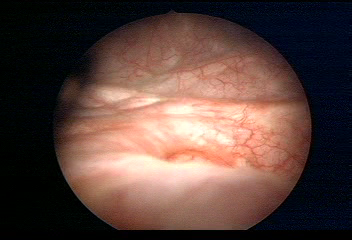
Modality: WLC
Class: Normal mucosa
Bladder cancer association: No